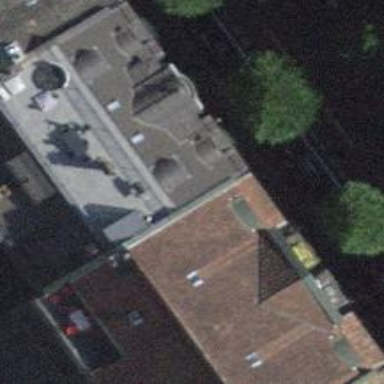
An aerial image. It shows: Beauty shop.